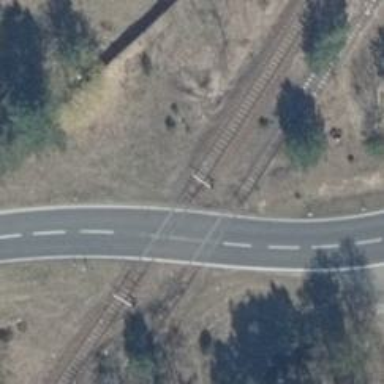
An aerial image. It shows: Railway level crossing.